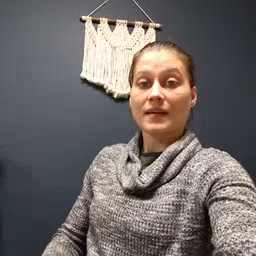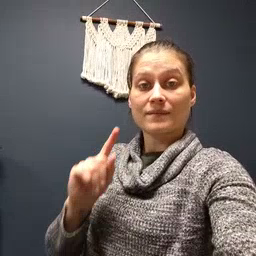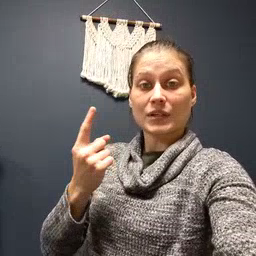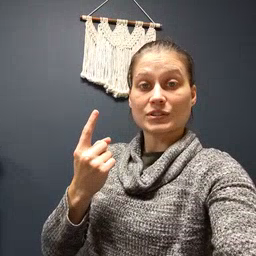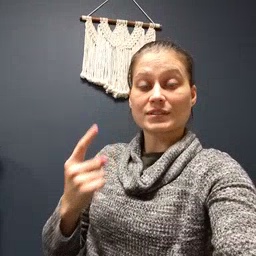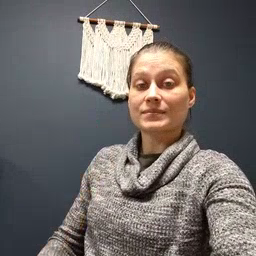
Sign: first